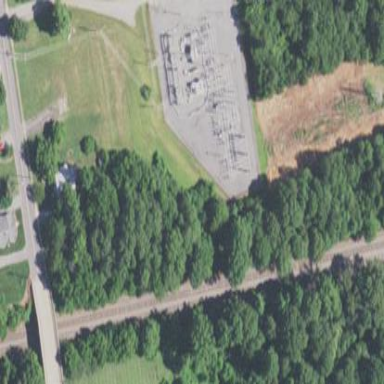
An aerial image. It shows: Distribution level power substation enclosed by fence.